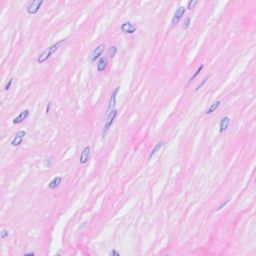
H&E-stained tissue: Breast